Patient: sex M, age 72
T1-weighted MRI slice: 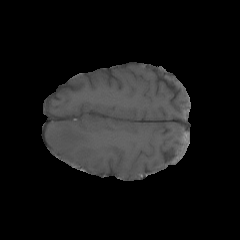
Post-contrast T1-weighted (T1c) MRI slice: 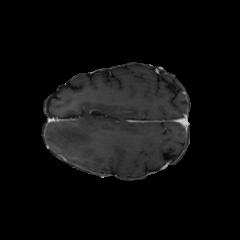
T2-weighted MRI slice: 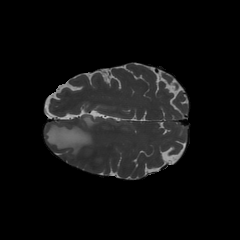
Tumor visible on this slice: yes
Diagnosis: Glioblastoma, IDH-wildtype
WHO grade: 4